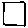
Label: square